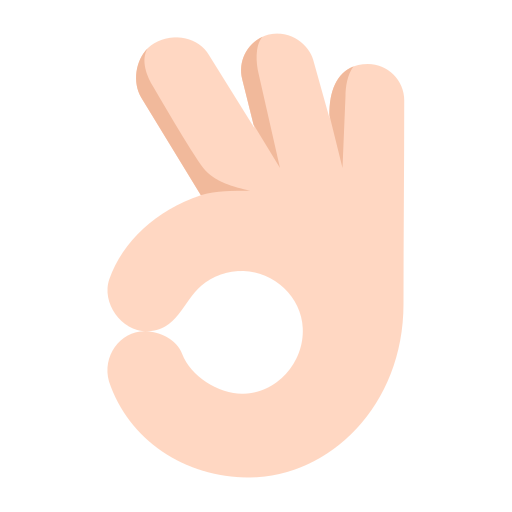
ok hand flat light